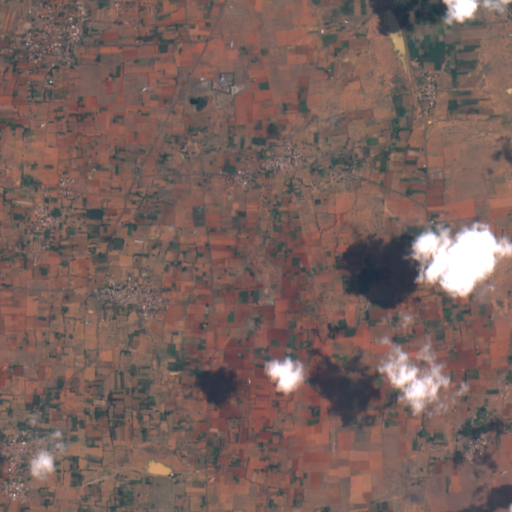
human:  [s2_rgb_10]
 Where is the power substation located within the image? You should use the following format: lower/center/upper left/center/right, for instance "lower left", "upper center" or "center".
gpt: The power substation is located in the upper center of the image.
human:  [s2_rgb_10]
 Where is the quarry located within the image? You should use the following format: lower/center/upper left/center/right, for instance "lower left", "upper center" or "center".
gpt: There is no quarry in the image.